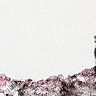
Metastatic tissue present: no